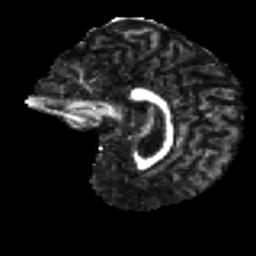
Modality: FA
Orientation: sagittal
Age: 60
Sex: male
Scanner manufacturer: ge
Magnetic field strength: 3 T
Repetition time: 7.8 s
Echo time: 0.061 s